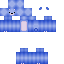
A female animal skin with pale skin, wearing white bald dressed in a blue tshirt and blue pants, featuring a closed mouth.